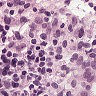
Metastatic tissue present: no